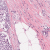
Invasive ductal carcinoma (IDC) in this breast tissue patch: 1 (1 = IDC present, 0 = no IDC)